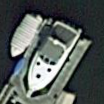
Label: civil